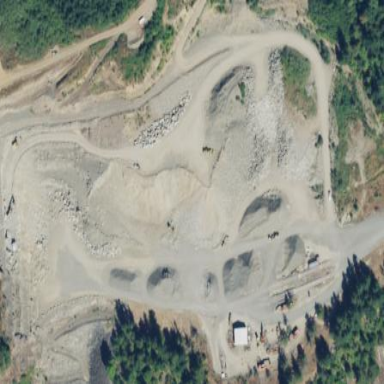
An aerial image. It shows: Quarry area.